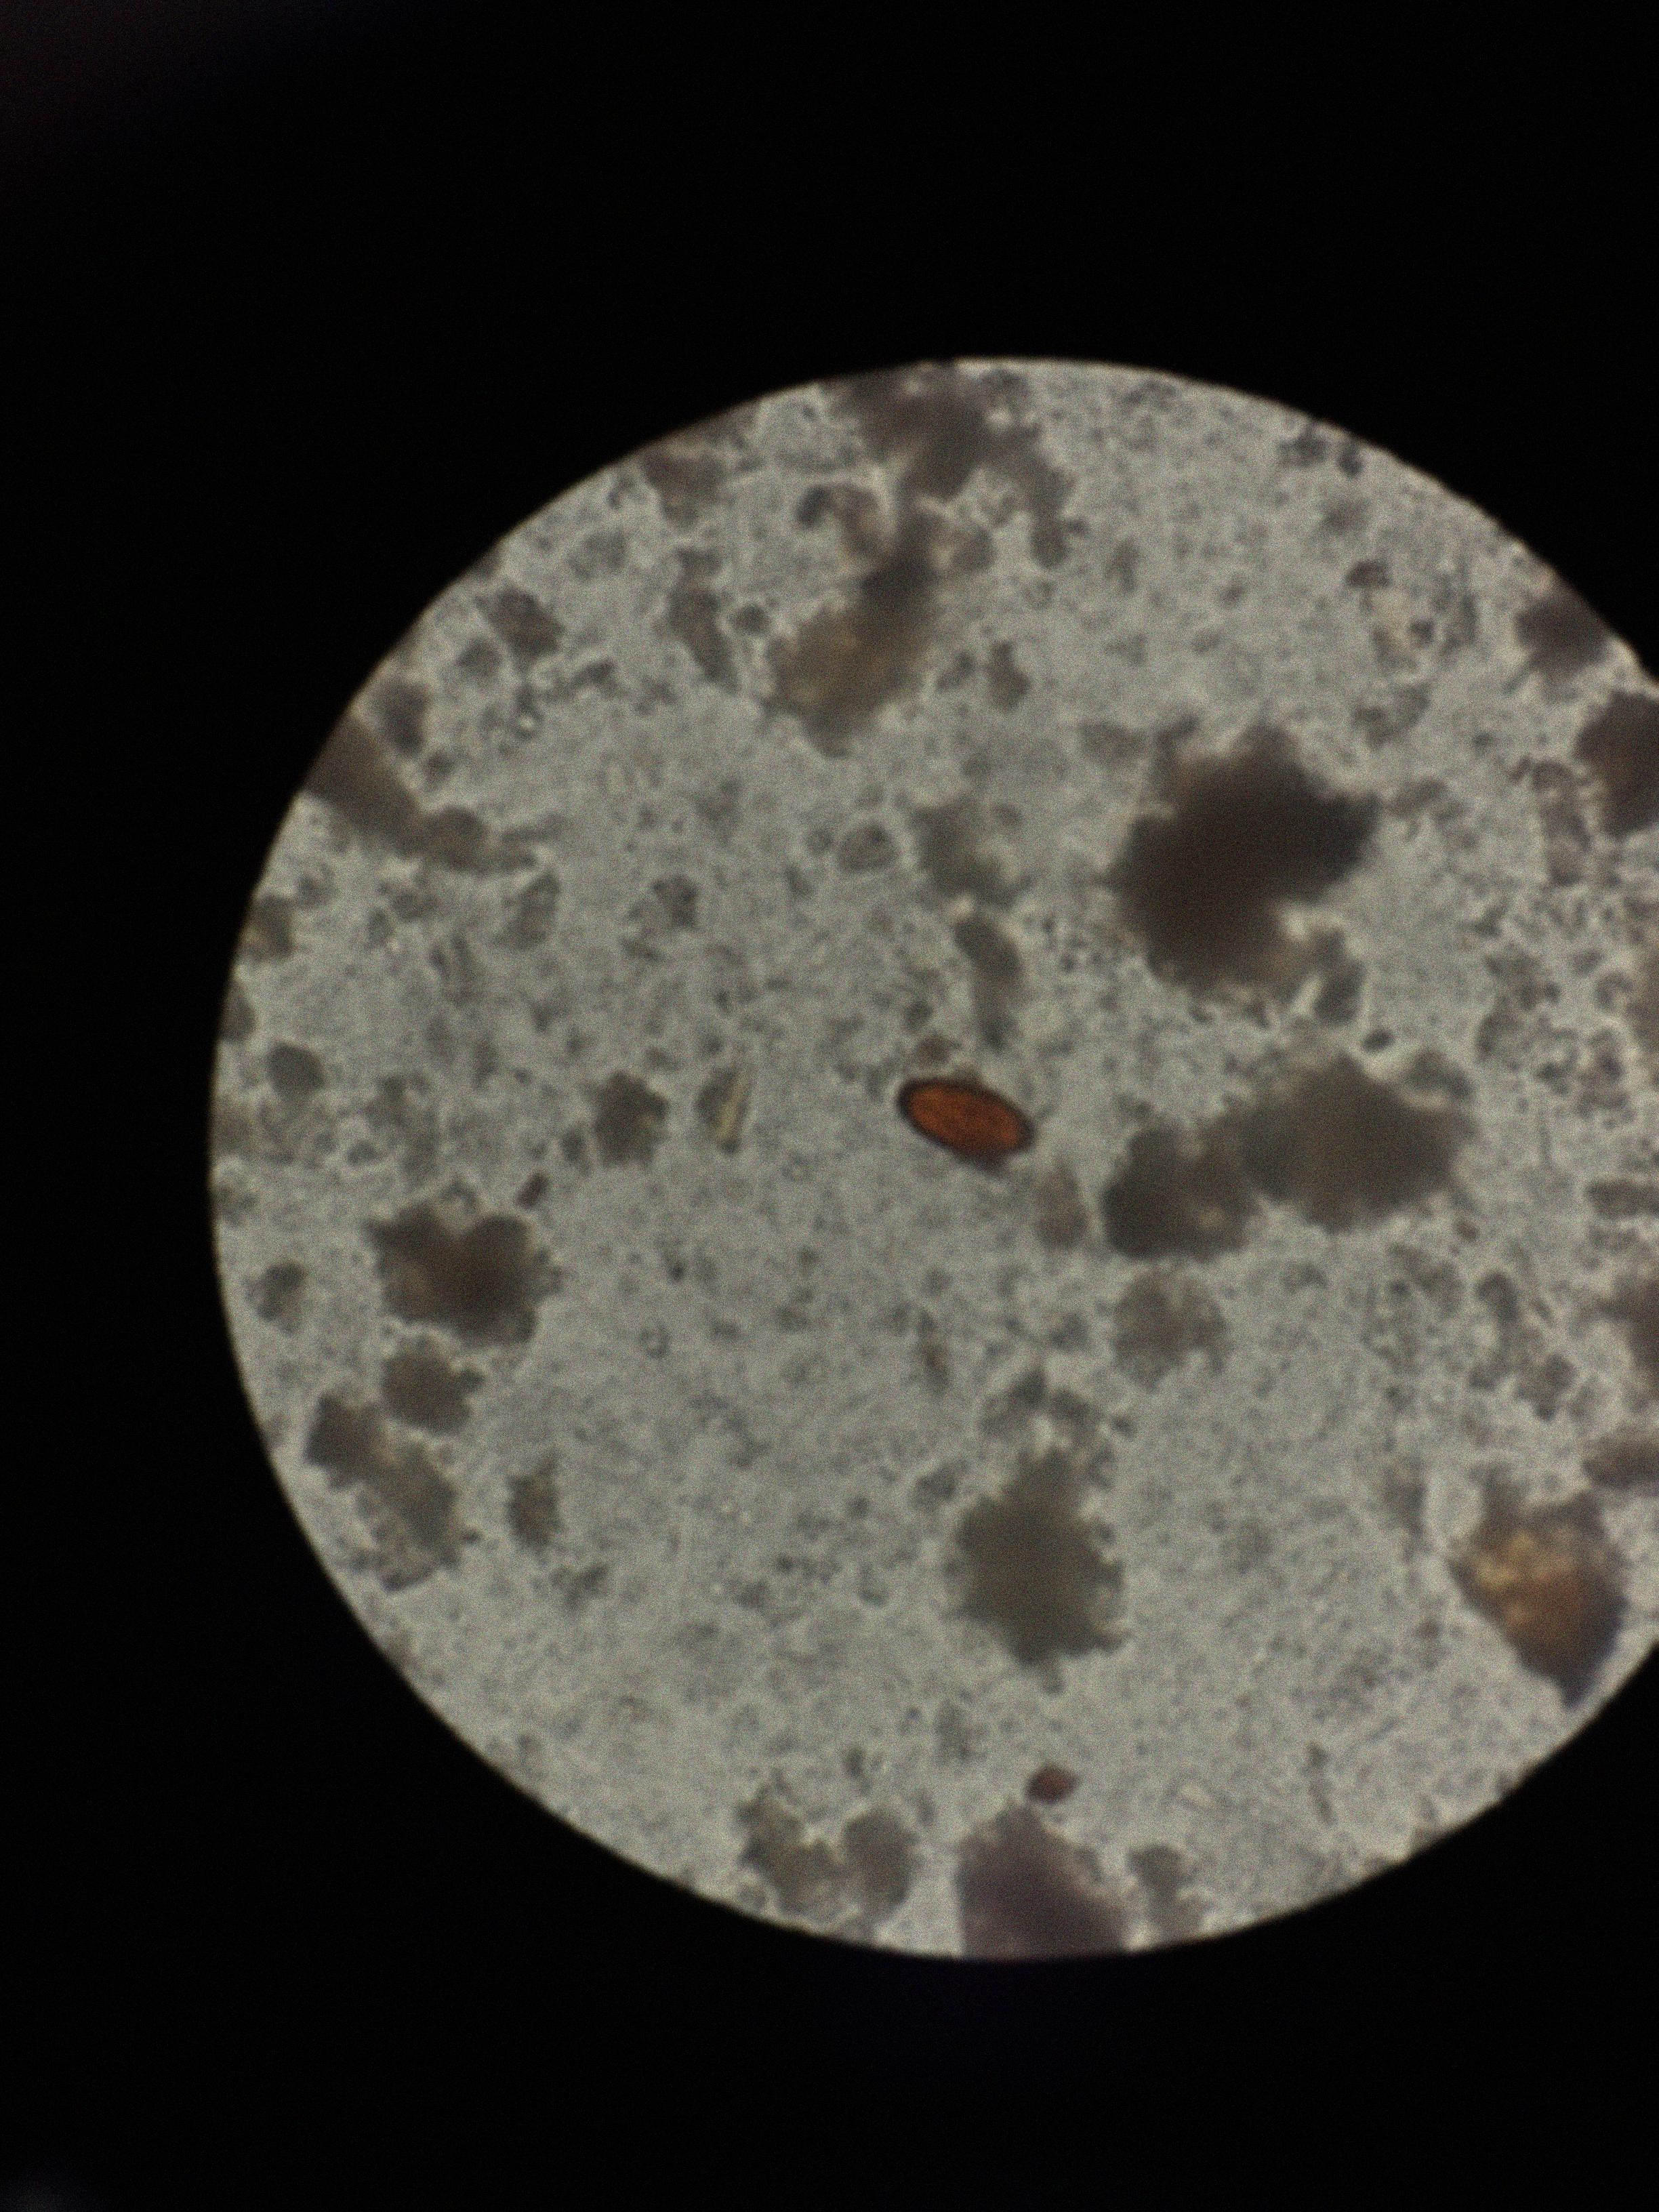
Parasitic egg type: Trichuris trichiura